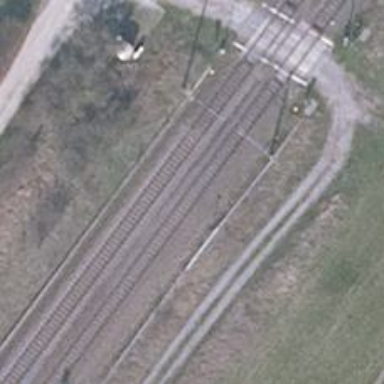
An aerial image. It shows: Railway signal.